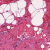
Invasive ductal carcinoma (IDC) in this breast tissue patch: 0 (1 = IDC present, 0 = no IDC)